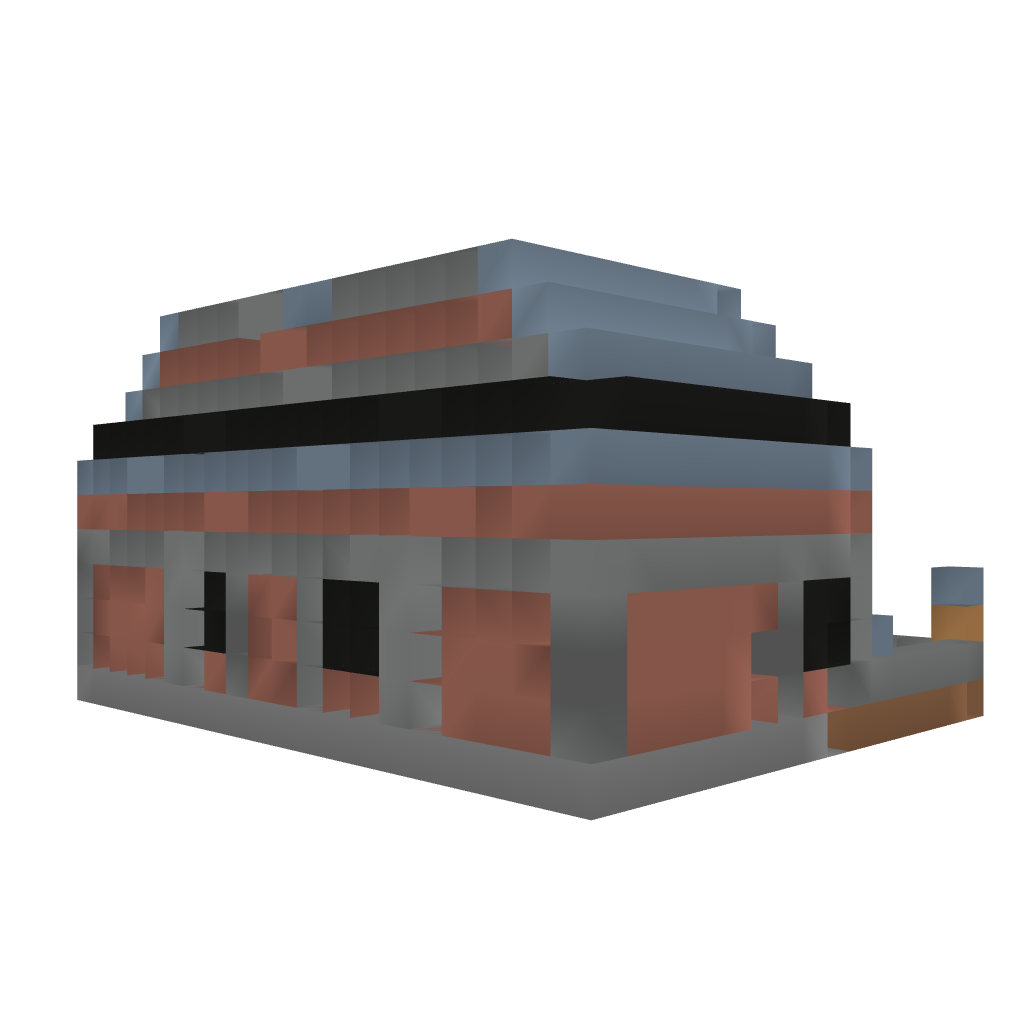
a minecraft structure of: Small house